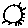
Label: sun